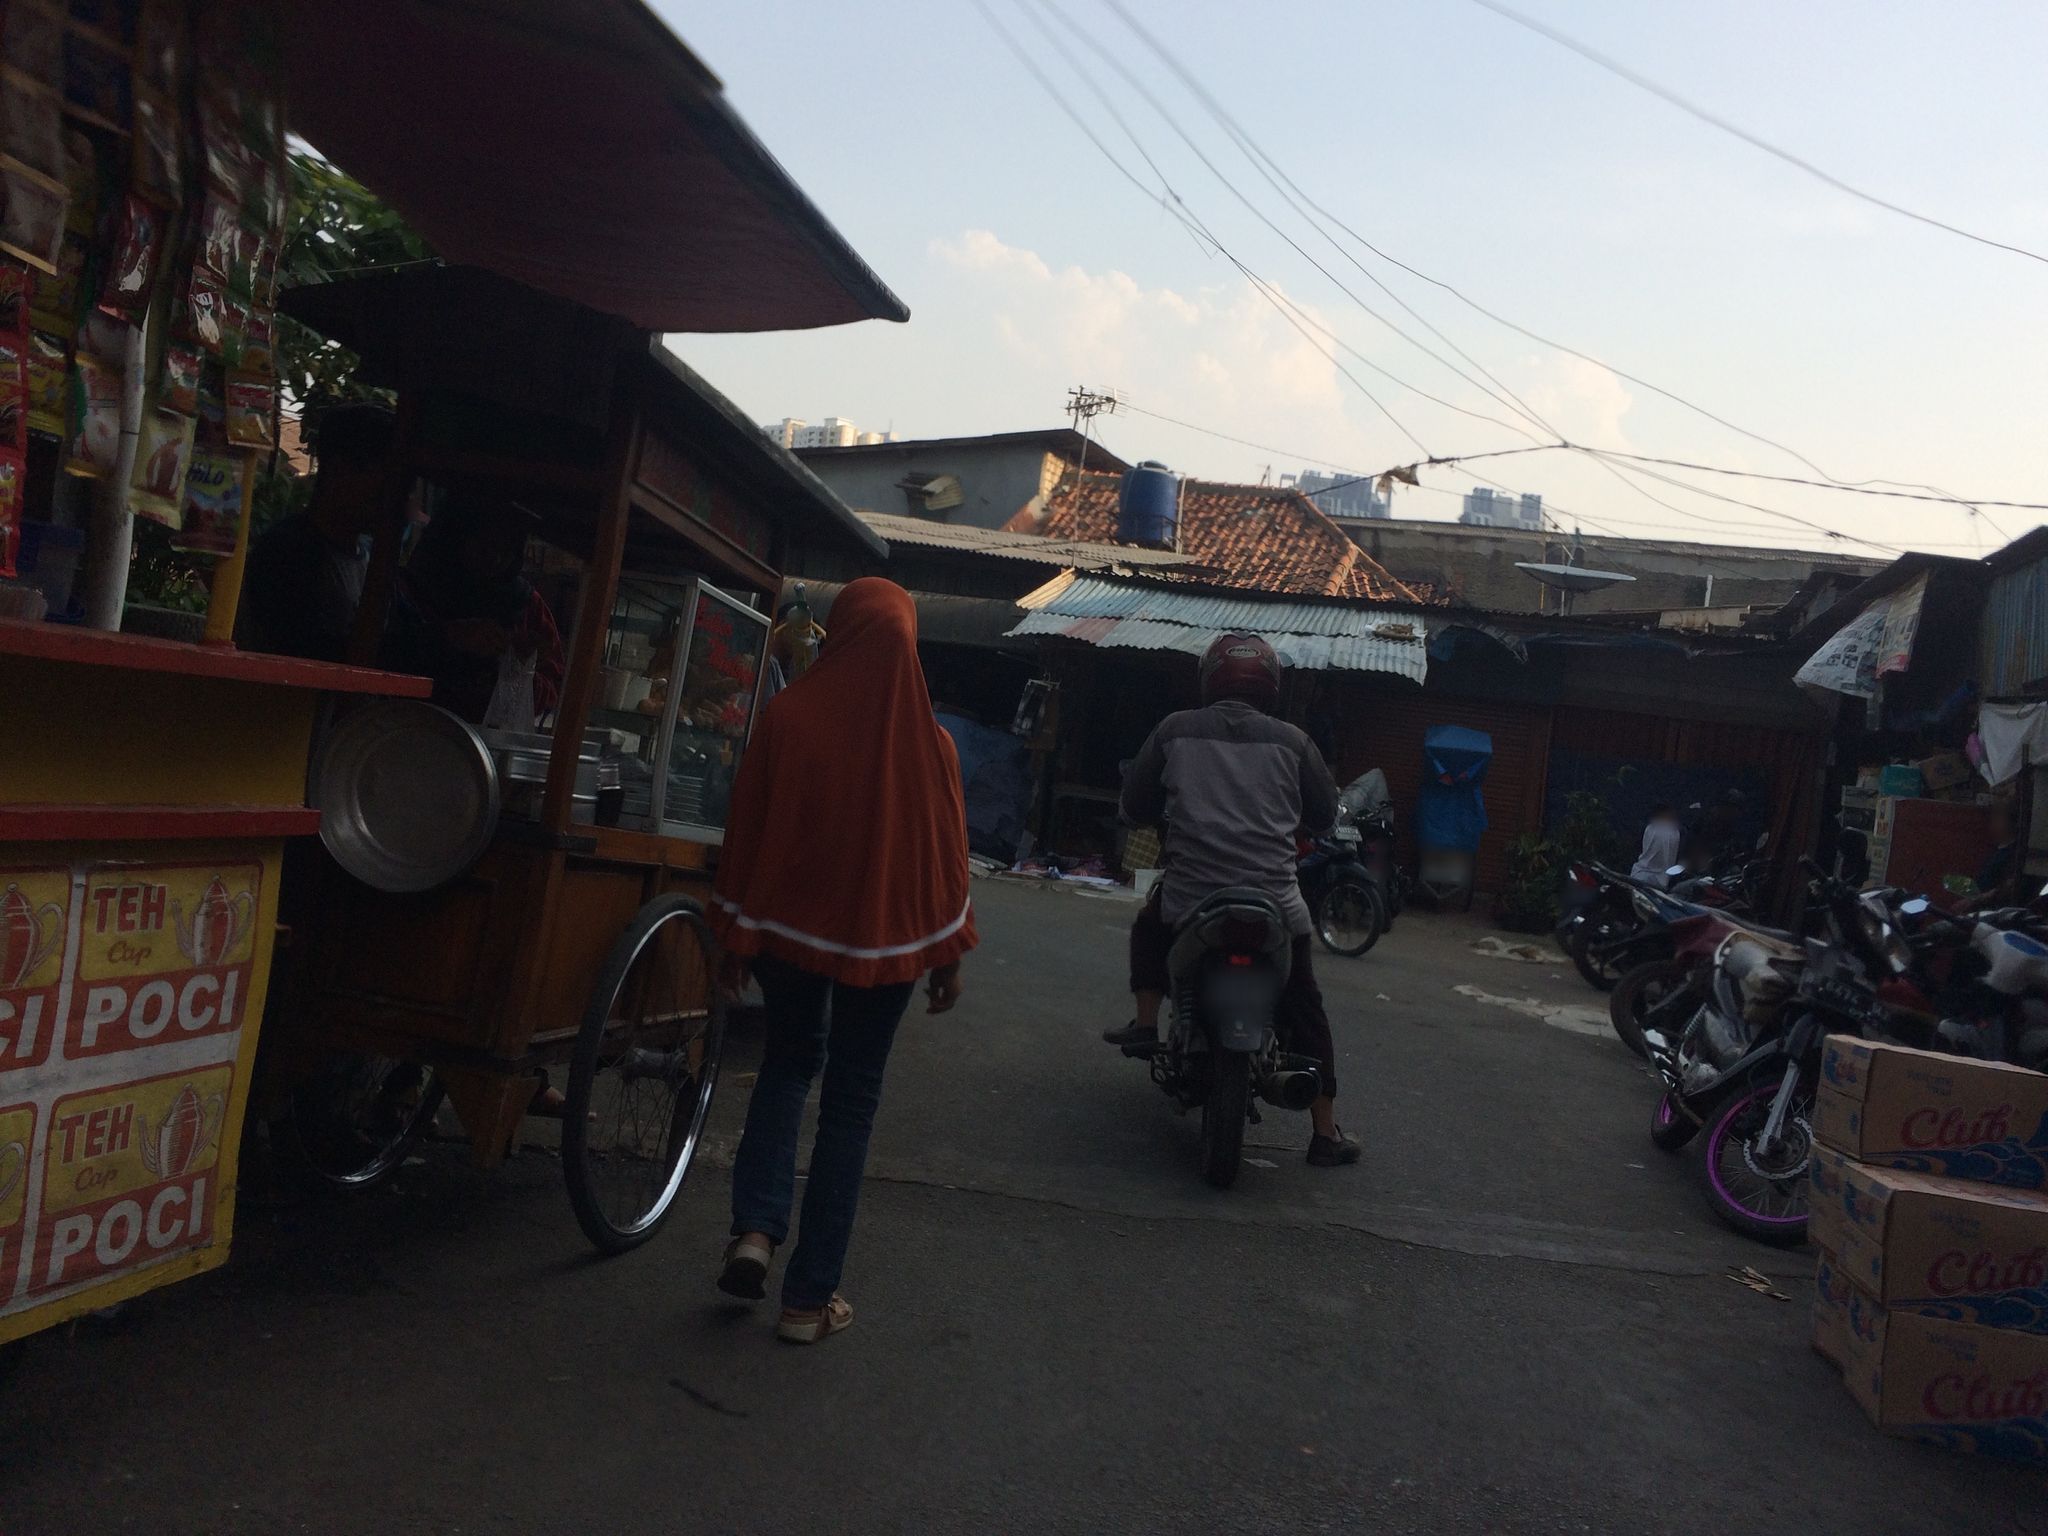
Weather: clear
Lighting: day
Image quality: good
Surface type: walking surface
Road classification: service, living_street
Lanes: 1
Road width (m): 3
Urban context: urban centre
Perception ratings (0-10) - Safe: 2.06, Lively: 8.13, Beautiful: 1.18, Boring: 3.51, Depressing: 2.19, Wealthy: 2.21